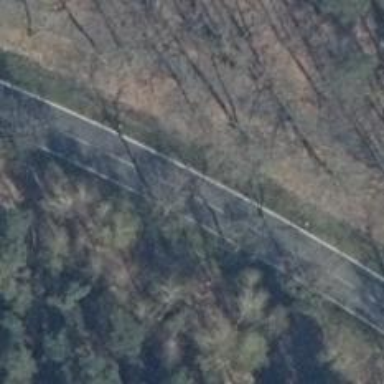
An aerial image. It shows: Secondary road with asphalt surface.